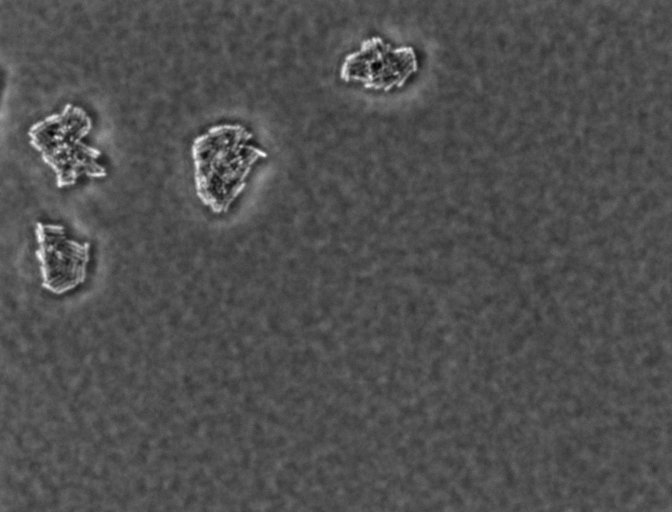
Escherichia coli 1612